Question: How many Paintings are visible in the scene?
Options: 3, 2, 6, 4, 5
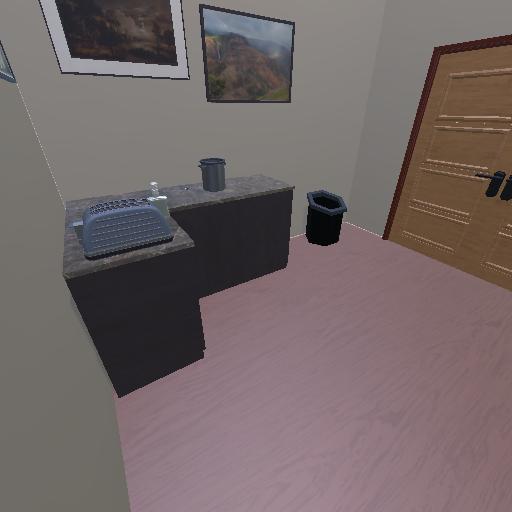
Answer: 3